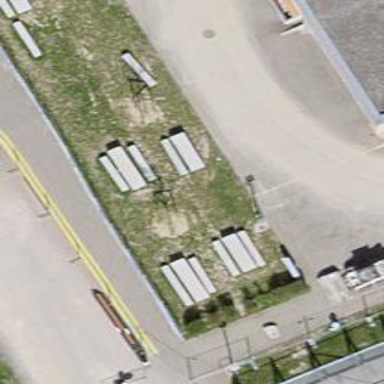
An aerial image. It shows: Picnic table located in leisure land area.